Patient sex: M
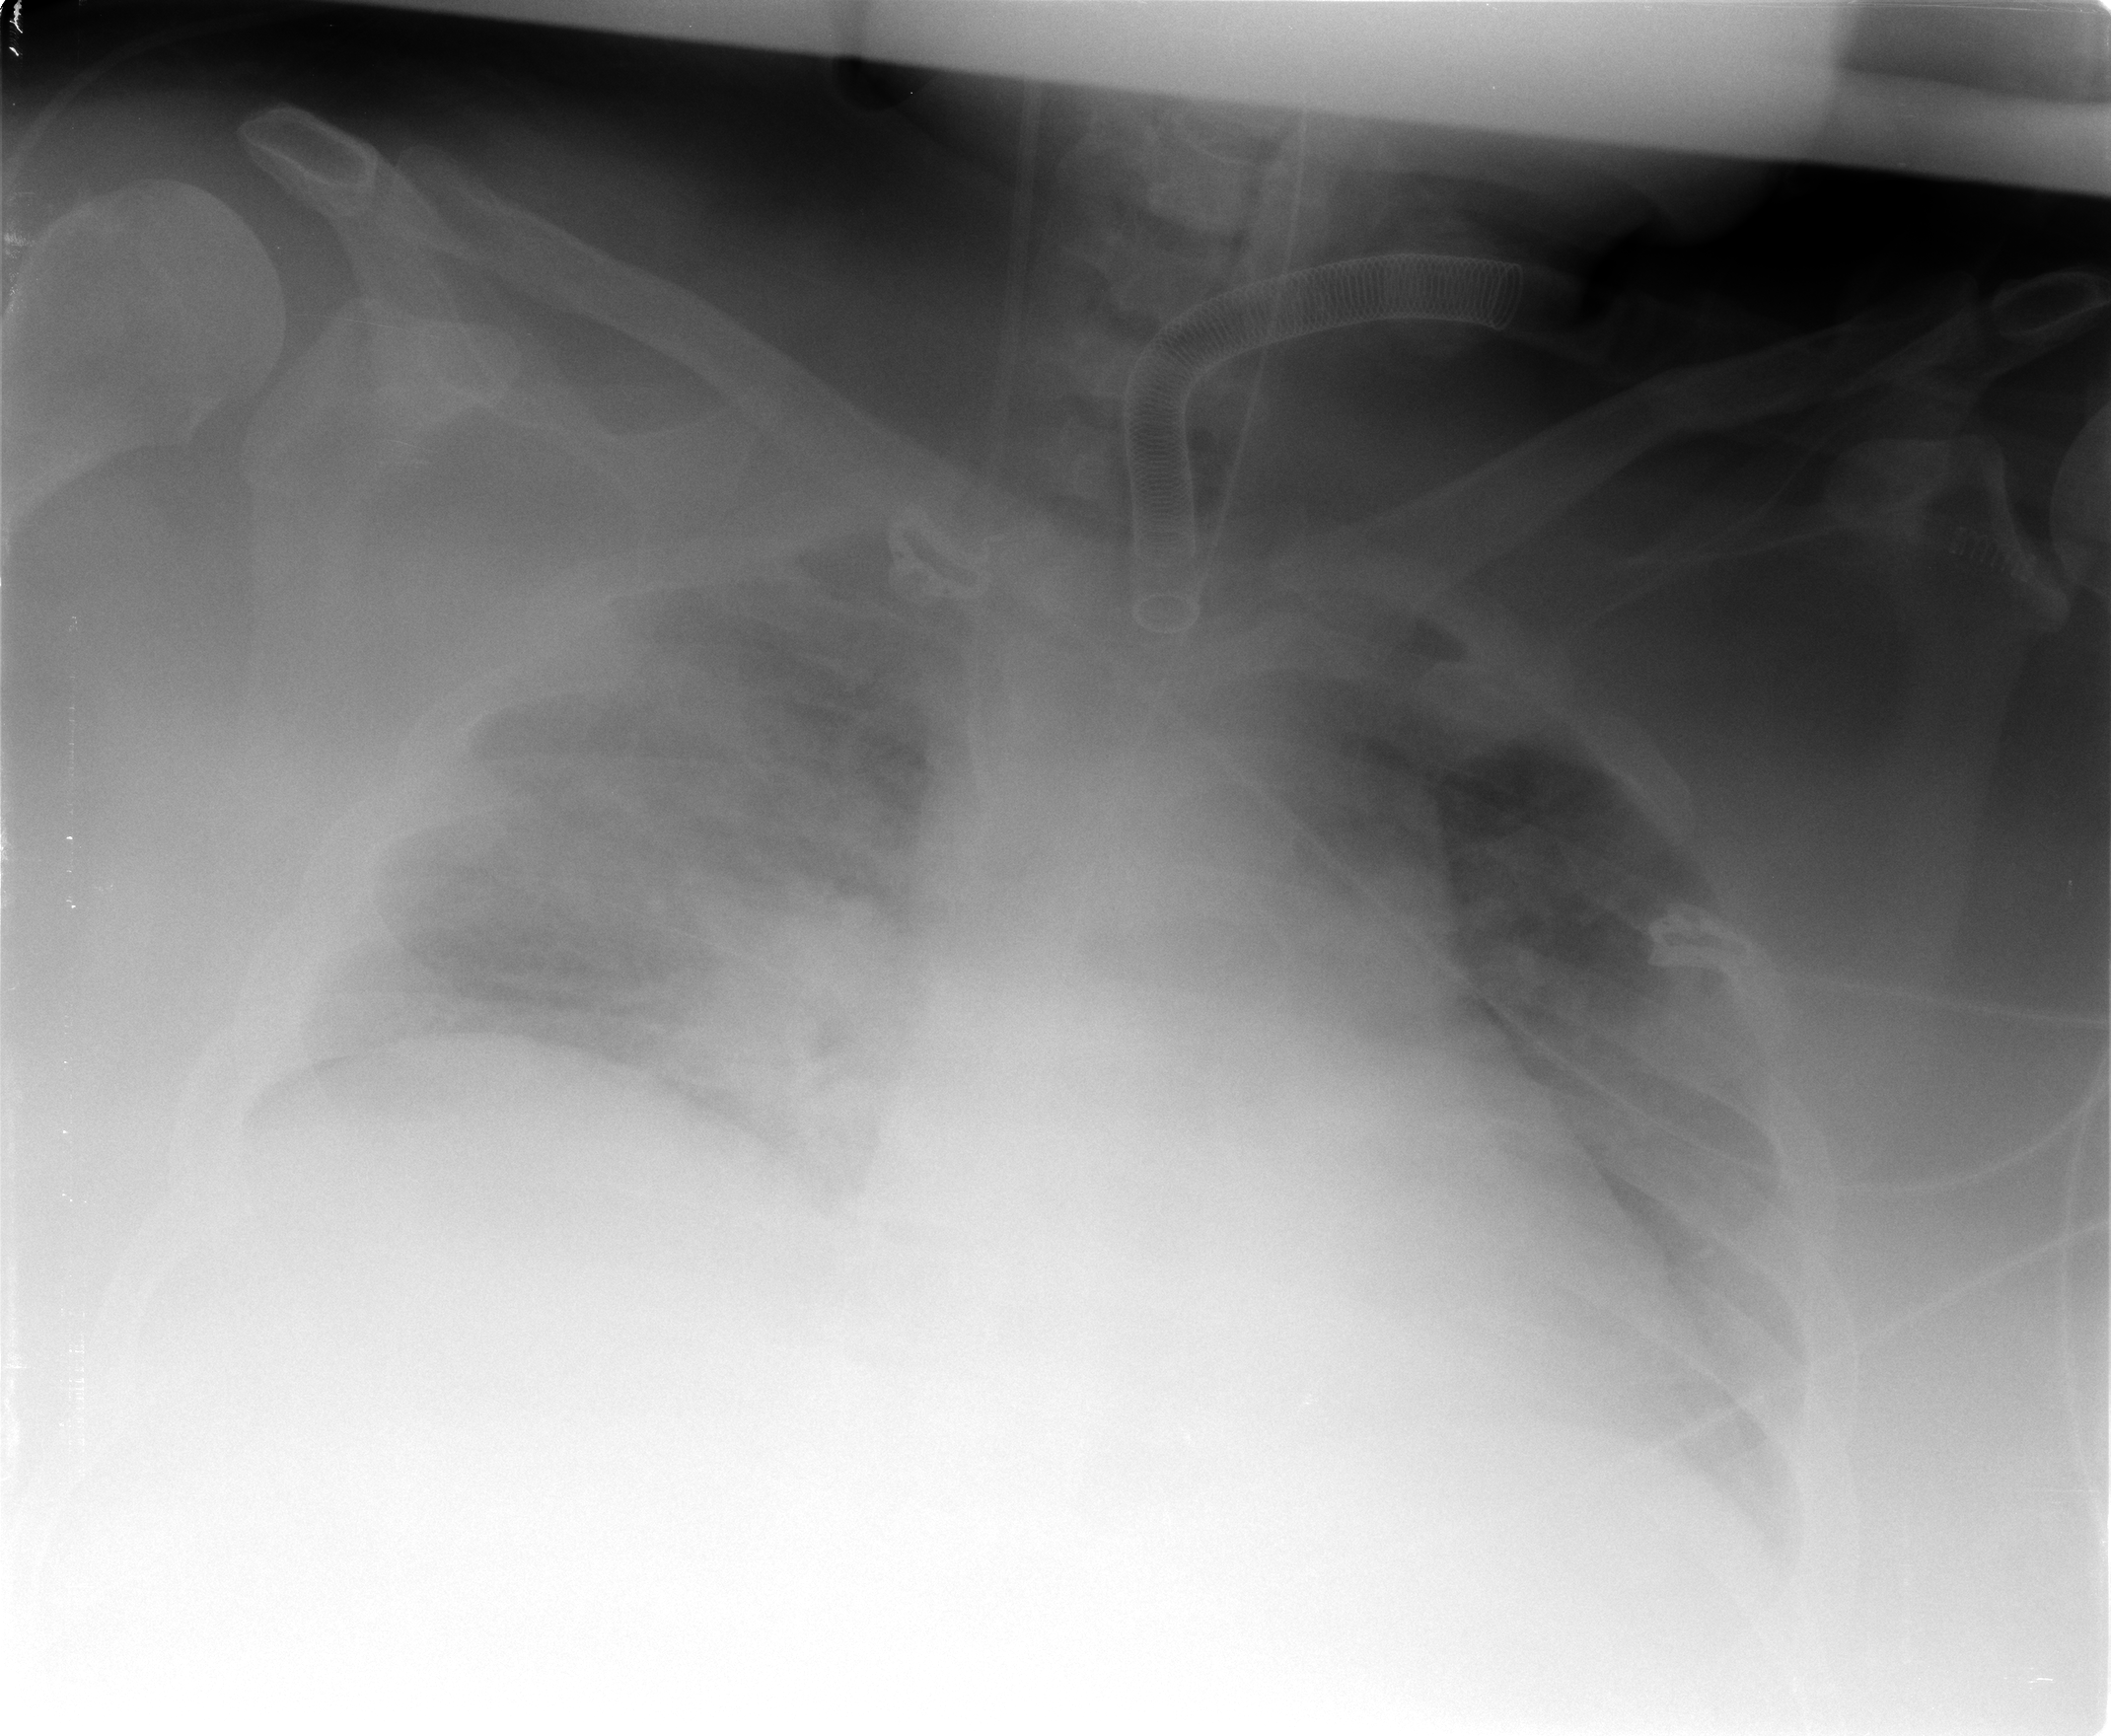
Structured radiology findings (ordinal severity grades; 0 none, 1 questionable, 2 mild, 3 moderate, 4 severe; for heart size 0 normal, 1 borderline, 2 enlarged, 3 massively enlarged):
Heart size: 1
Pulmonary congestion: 2
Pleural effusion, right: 2
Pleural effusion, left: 2
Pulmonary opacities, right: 3
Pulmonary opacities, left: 2
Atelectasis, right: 3
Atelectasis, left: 2